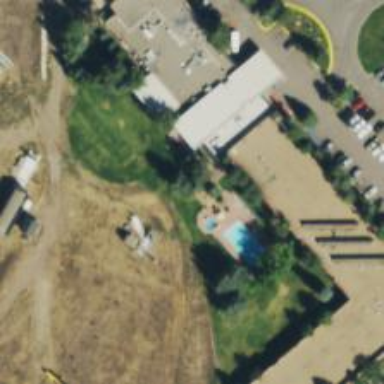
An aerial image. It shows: Hotel building.